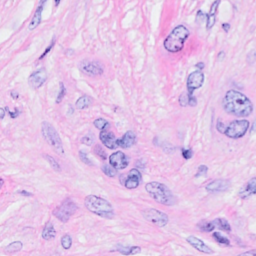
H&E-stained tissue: Breast